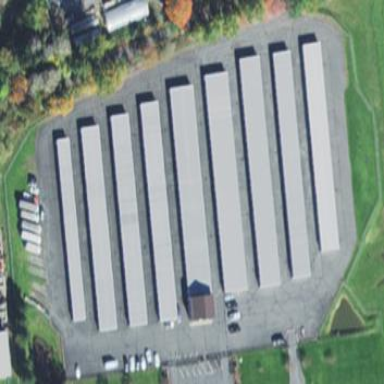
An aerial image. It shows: Fenced area for storage rental.